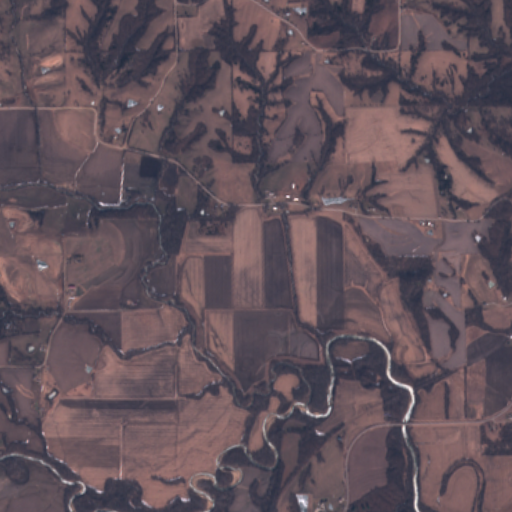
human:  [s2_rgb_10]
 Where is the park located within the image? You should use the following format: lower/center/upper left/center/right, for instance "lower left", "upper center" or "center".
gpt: There is no park in the image.